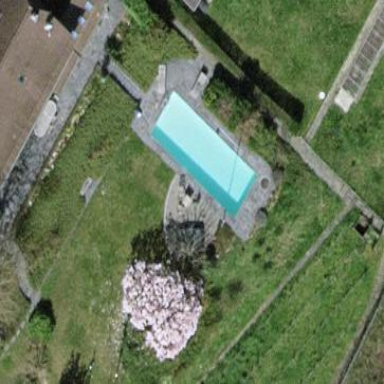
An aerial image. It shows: Swimming pool located in leisure land.